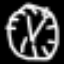
Label: clock